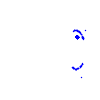
Particle: kaon